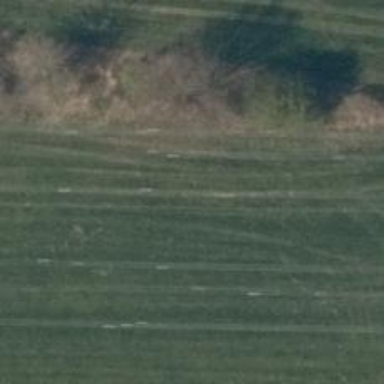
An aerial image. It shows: Path.